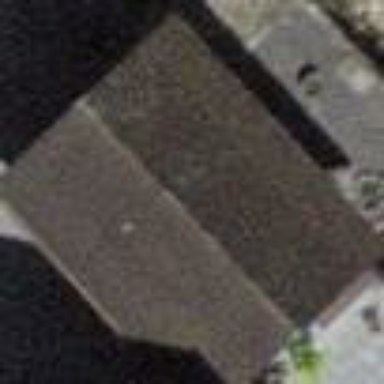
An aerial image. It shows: Garage building.